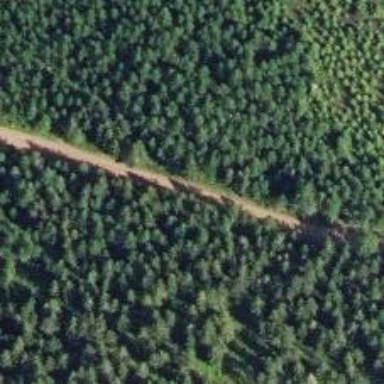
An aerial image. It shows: Well-maintained track road of grade 1.